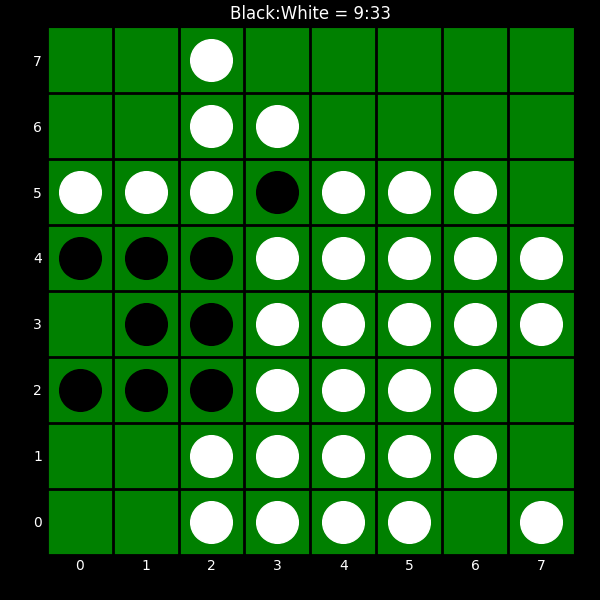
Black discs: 9
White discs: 33